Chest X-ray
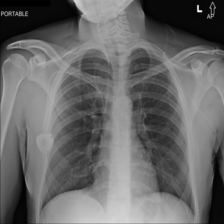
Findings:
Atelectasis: negative
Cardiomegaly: negative
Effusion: negative
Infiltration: negative
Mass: negative
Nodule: negative
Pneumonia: negative
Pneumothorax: negative
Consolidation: negative
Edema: negative
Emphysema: negative
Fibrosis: negative
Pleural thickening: negative
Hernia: negative